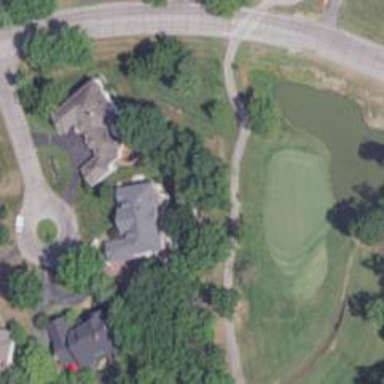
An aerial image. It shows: Service road used as golf cart path.